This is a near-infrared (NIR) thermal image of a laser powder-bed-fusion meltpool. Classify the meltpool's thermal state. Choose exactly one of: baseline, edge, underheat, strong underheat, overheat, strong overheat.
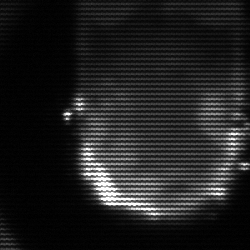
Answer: baseline